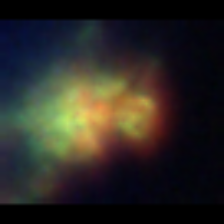
Taxon: Unknown_full_image
Group: Unknown